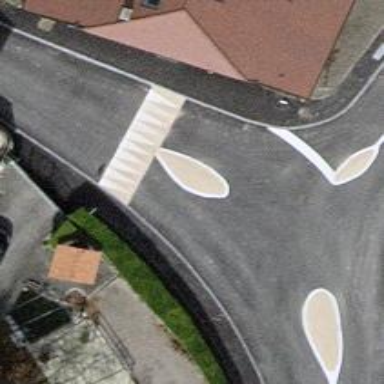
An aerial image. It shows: Tertiary road with asphalt surface and sidewalks on both sides. There is traffic calming table along the road.